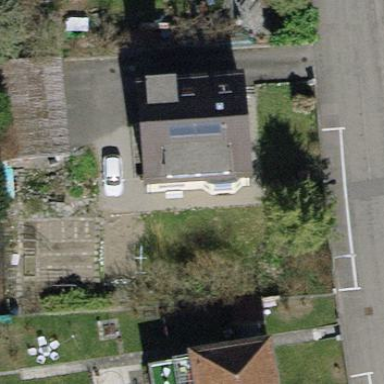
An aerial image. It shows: Building with tiled roof.